Interaction volume radius: 10 \u00c5
Interaction volume height: 50 \u00c5
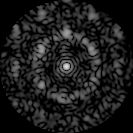
Disorder parameter: 0.6549